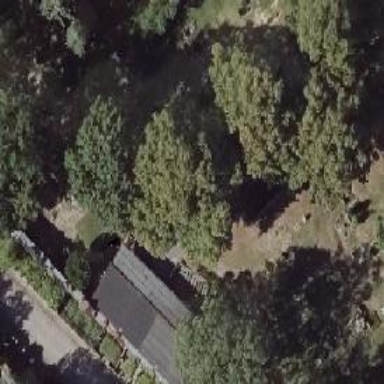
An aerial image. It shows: Shed building.